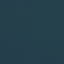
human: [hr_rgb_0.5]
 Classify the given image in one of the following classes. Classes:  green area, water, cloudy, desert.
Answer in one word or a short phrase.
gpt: water